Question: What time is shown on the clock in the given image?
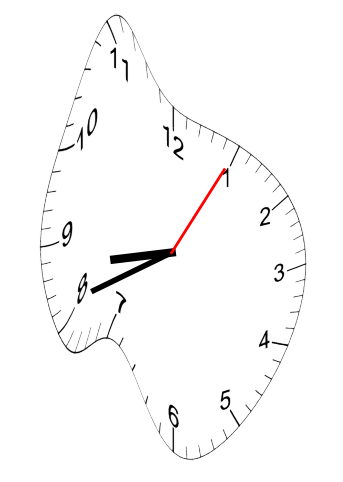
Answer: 08:41:05